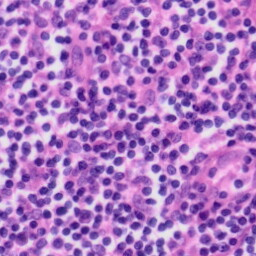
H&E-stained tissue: Tonsil